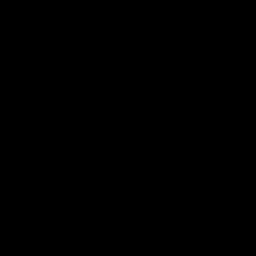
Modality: T2w
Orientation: axial
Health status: healthy
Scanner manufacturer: siemens
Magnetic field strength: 3 T
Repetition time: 10 s
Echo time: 0.092 s